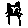
Label: cat